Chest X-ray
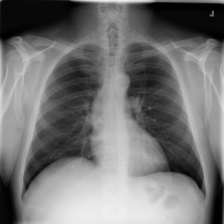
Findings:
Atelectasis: negative
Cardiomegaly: negative
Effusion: negative
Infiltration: negative
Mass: negative
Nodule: negative
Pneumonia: negative
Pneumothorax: negative
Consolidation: negative
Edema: negative
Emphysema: negative
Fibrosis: negative
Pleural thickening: negative
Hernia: negative